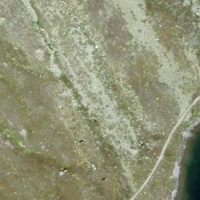
EUNIS habitat code: 31
Species observed at this site:
Eriophorum scheuchzeri